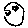
Label: hexagon